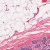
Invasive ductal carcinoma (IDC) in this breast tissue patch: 0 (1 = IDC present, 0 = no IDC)